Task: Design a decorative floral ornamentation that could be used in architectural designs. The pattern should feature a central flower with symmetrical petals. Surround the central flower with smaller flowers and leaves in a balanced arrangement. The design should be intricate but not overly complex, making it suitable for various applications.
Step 896:
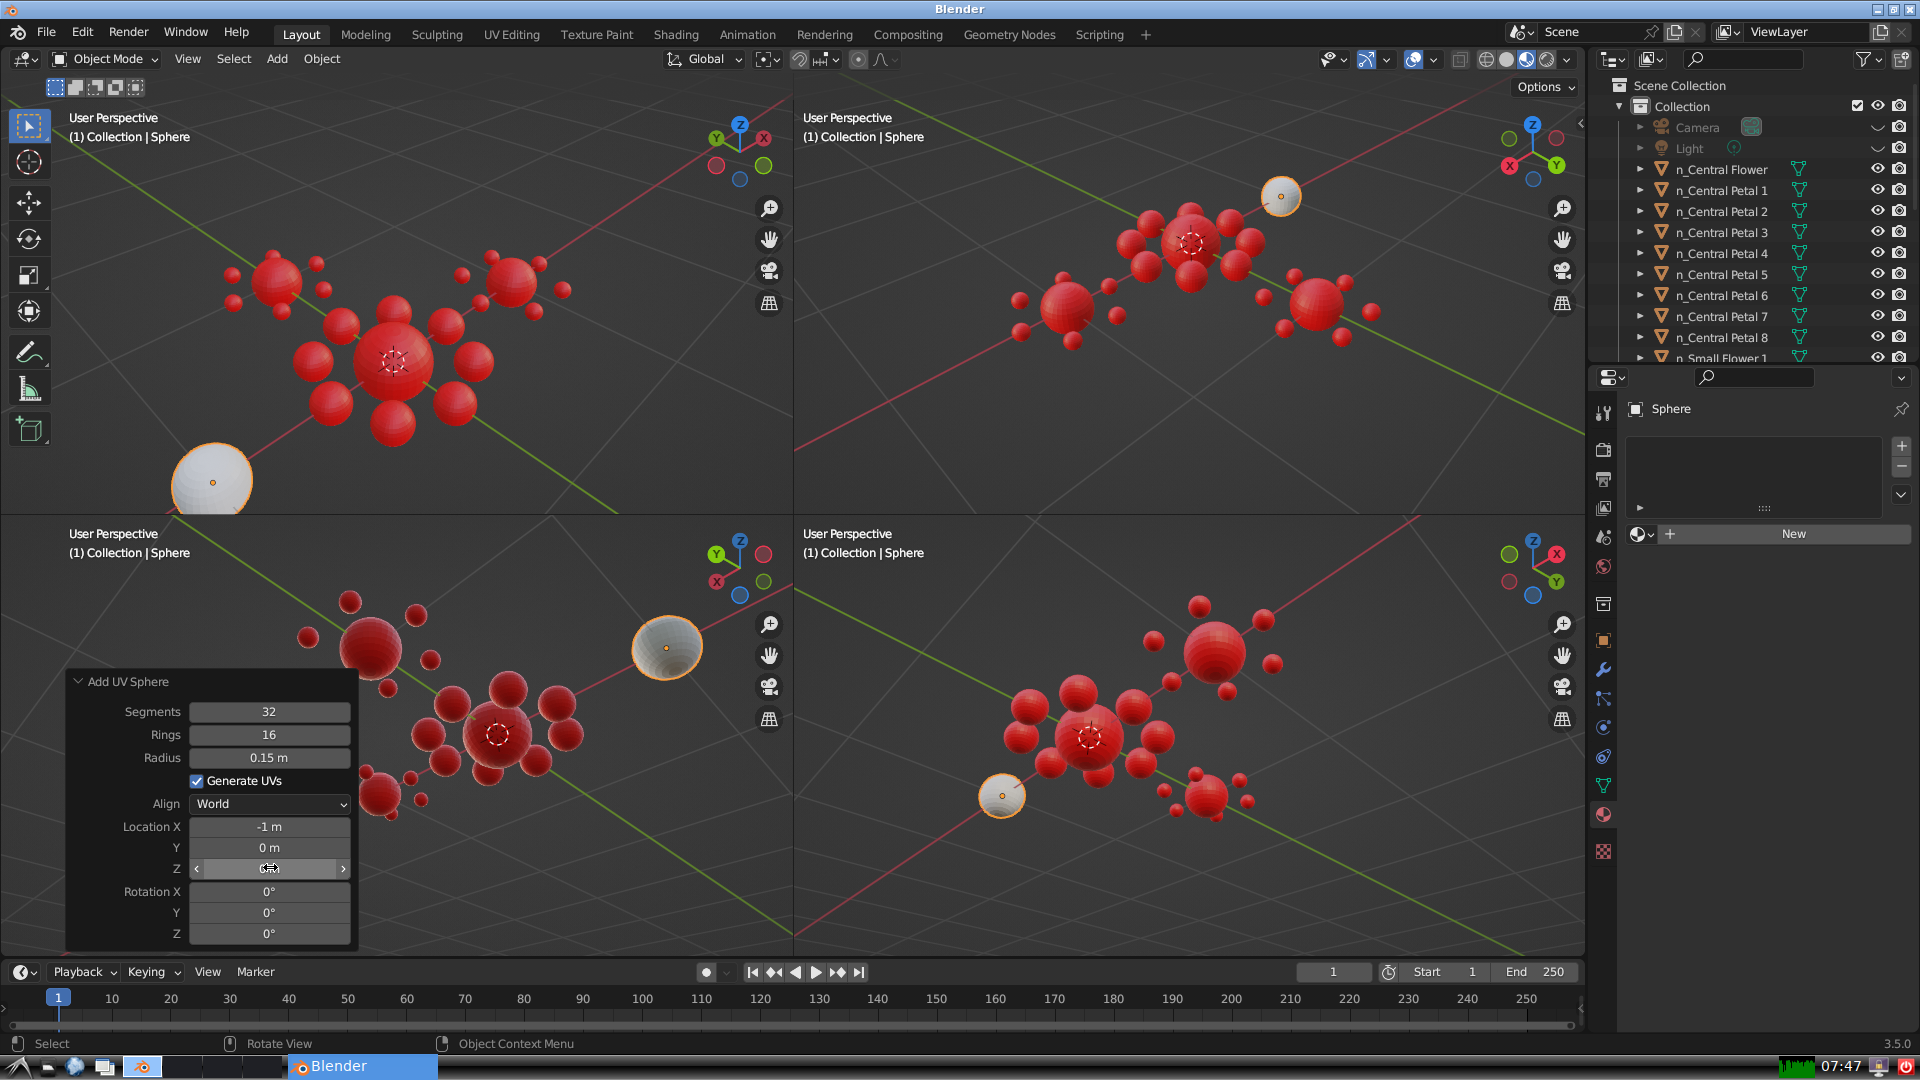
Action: {"mouse_move": [960, 540]}